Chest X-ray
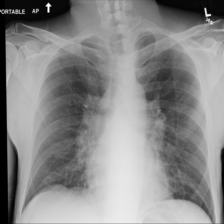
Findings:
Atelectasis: negative
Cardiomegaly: negative
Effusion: negative
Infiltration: negative
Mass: negative
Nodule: negative
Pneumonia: negative
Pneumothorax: negative
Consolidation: negative
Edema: negative
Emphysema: negative
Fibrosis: negative
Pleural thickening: negative
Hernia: negative